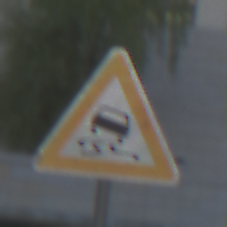
Verkehrszeichen: SchleuderOderRutschgefahr
Umgebung: Outdoor, Urban
Tageszeit: SunriseSunset
Wetter: Clear
Licht: Natural
Jahreszeit: NotSpecified
Kontrast: LowContrast